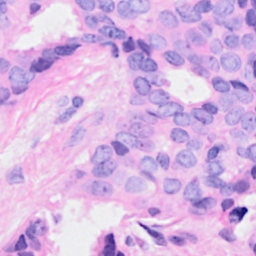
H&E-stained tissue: Breast